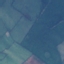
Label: Pasture